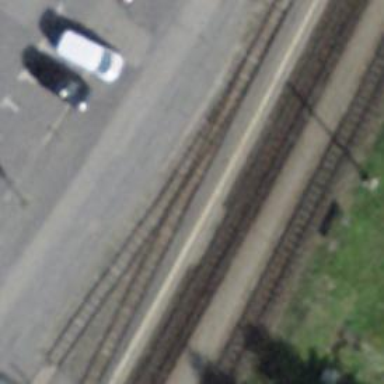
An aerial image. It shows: Narrow-gauge railway siding with electrified contact line.